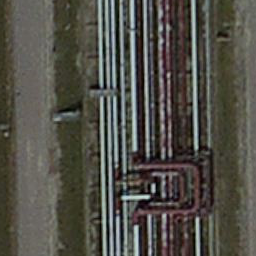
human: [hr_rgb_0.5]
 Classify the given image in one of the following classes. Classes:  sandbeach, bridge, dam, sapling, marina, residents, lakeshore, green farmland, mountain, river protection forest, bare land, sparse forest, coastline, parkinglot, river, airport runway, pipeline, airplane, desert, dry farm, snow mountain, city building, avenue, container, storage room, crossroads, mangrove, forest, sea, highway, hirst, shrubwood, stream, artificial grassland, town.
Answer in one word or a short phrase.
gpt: pipeline